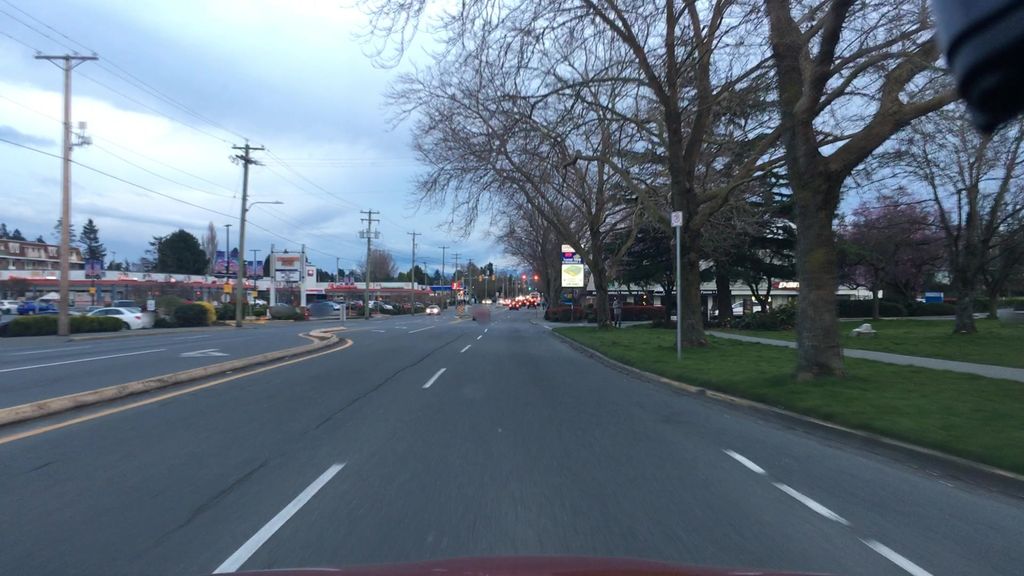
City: victoria